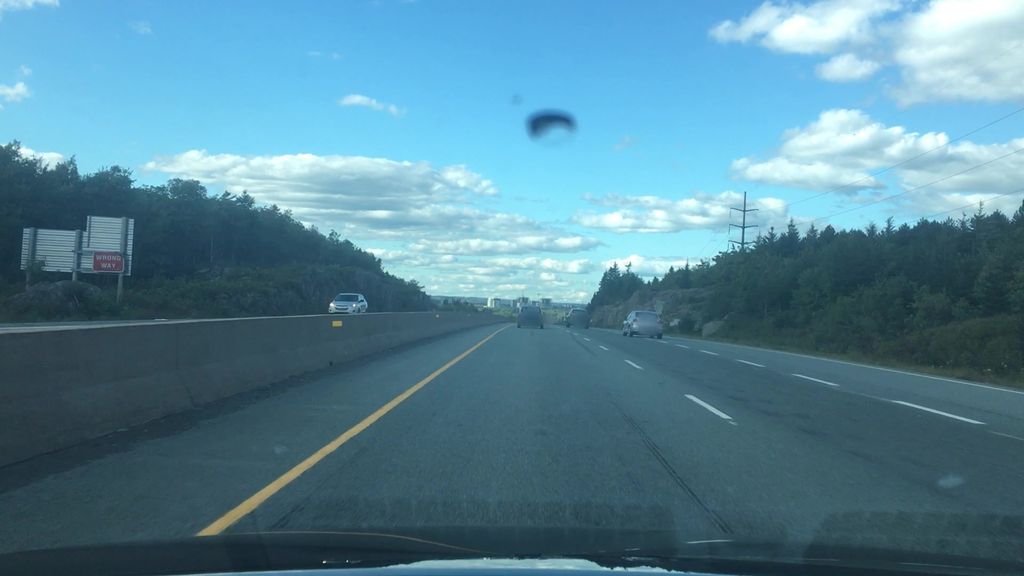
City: halifax